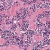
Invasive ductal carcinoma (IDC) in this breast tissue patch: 1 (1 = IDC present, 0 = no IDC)